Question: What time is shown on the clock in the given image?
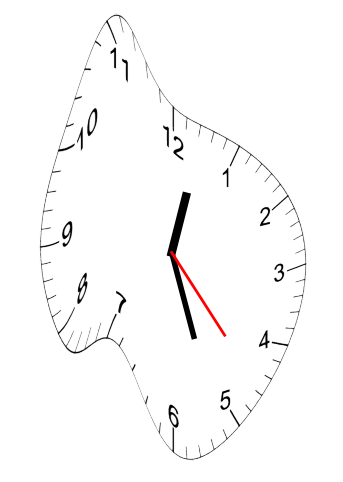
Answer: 12:26:23